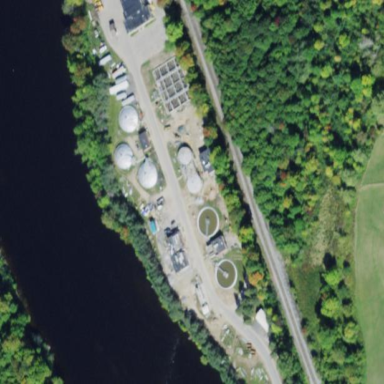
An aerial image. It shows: View of wastewater plant.